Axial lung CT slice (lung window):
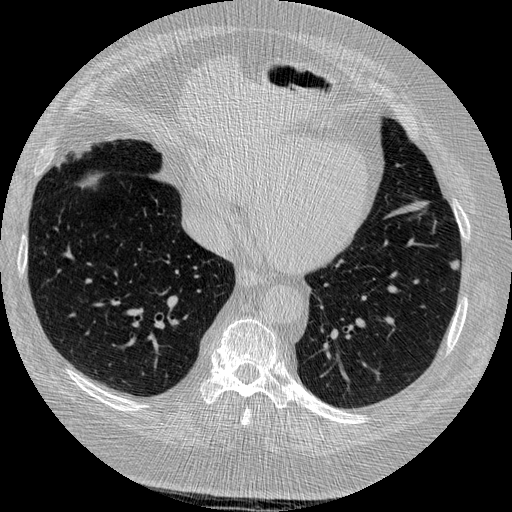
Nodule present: yes
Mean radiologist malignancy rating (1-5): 3